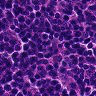
Metastatic tissue present: no